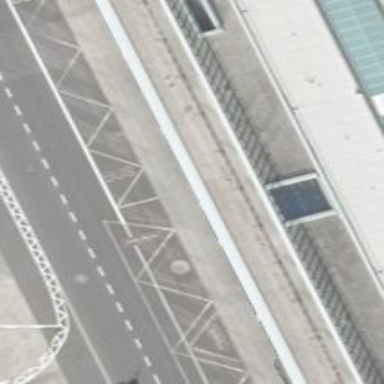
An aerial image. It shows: Airport gate.